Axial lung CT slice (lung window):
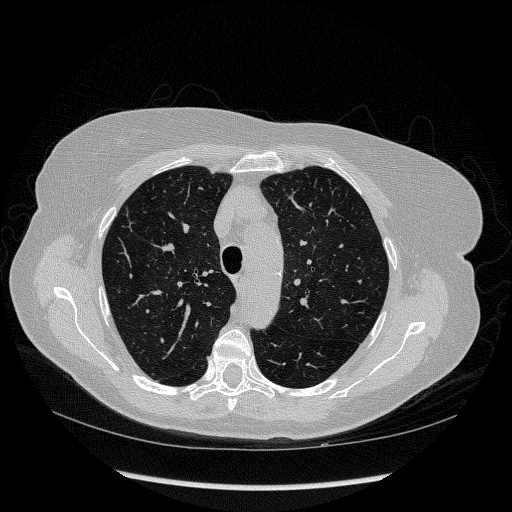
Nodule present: no